Field crop: maize
Growth stage: 2
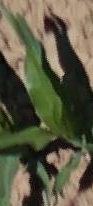
Species: maize